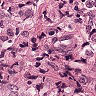
Metastatic tissue present: yes